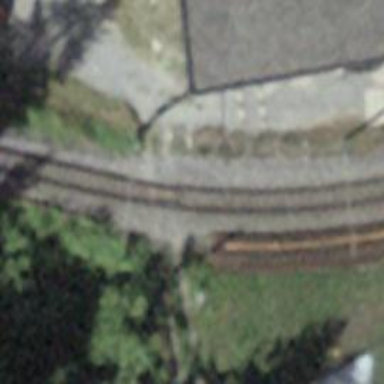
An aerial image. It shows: Railway crossing.